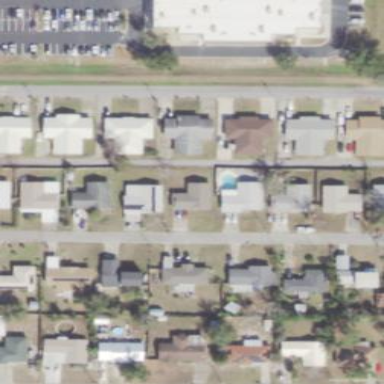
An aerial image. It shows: This residential area consists of single-family homes.